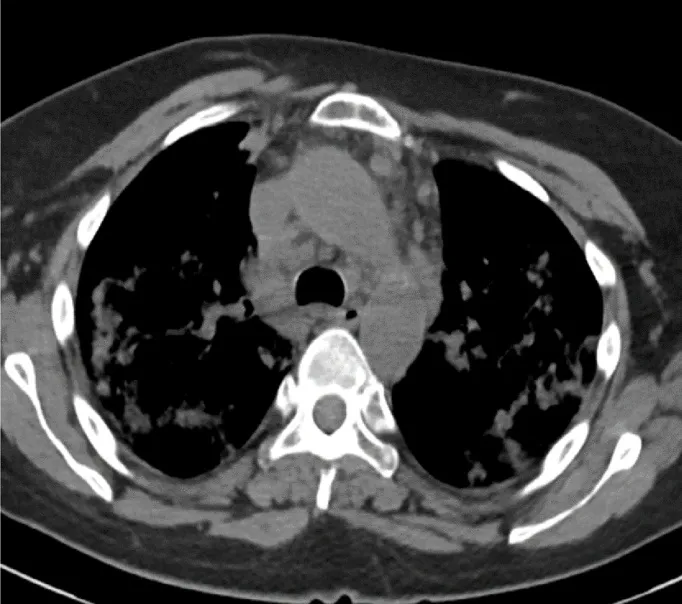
CT chest (mediastinal window), January 2019: there is multiple mediastinal enlarged lymph nodes.
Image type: radiology (ct)